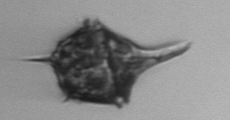
Label: Amylax